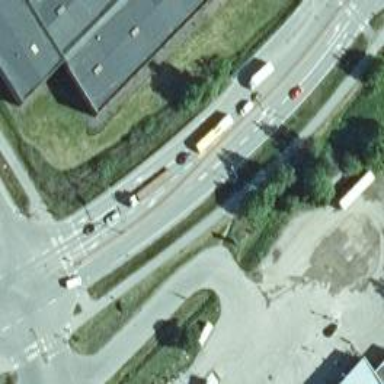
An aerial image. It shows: Secondary road with asphalt surface.